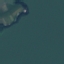
Land use / land cover class: SeaLake